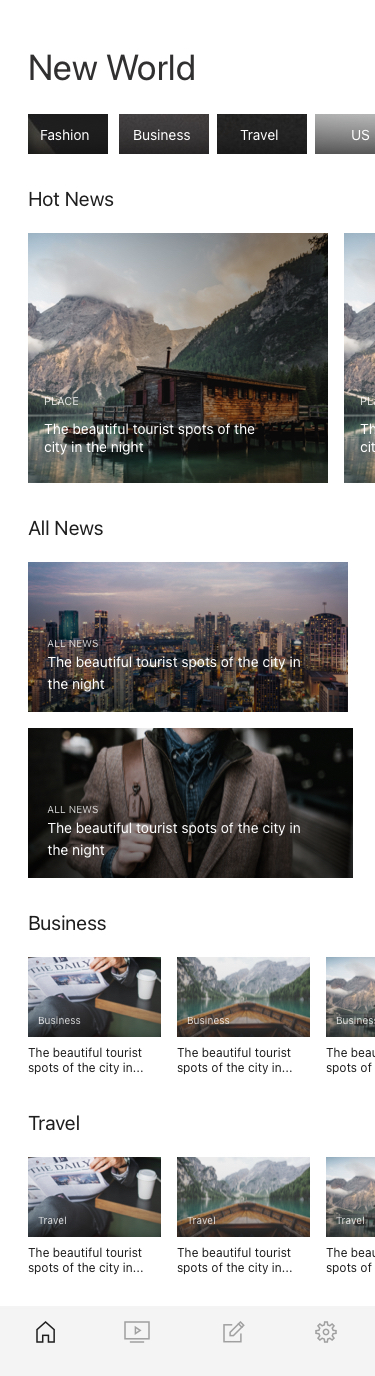
Text in this UI design:
The beautiful tourist spots of the city in
the night
ALL NEWS
The beautiful tourist spots of the city in
the night
ALL NEWS
PLACE
The beautiful tourist spots of the
city in the night
PLACE
The beautiful tourist spots of the
city in the night
Hot News
All News
Business
Business
Business
Business
The beautiful tourist
spots of the city in...
The beautiful tourist
spots of the city in...
The beautiful tourist
spots of the city in...
Travel
Travel
Travel
Travel
The beautiful tourist
spots of the city in...
The beautiful tourist
spots of the city in...
The beautiful tourist
spots of the city in...
Fashion
Business
Travel
US
New World